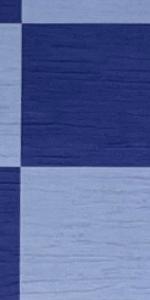
Label: Empty